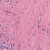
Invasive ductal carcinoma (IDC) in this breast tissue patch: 0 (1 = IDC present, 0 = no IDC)